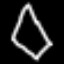
Label: diamond